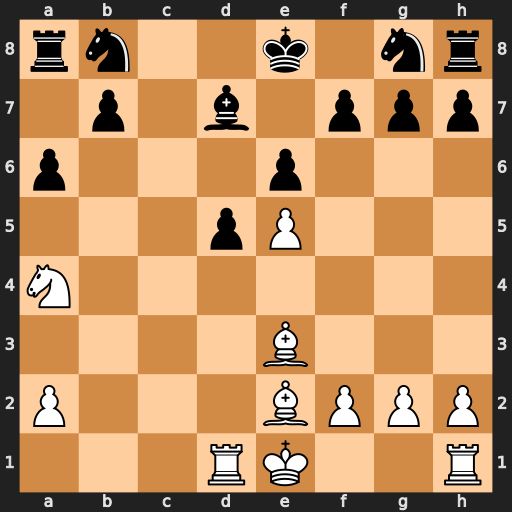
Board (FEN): rn2k1nr/1p1b1ppp/p3p3/3pP3/N7/4B3/P3BPPP/3RK2R
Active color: w
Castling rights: Kkq
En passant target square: -
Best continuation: Nb6 Nc6 Nxa8